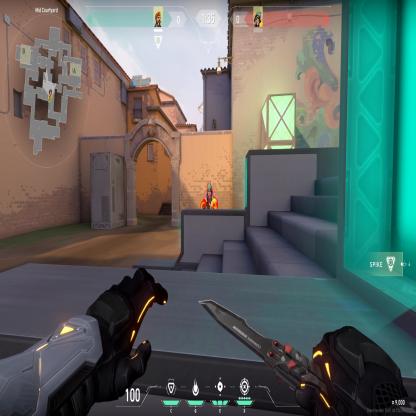
Label: enemy